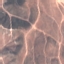
Land use / land cover: HerbaceousVegetation